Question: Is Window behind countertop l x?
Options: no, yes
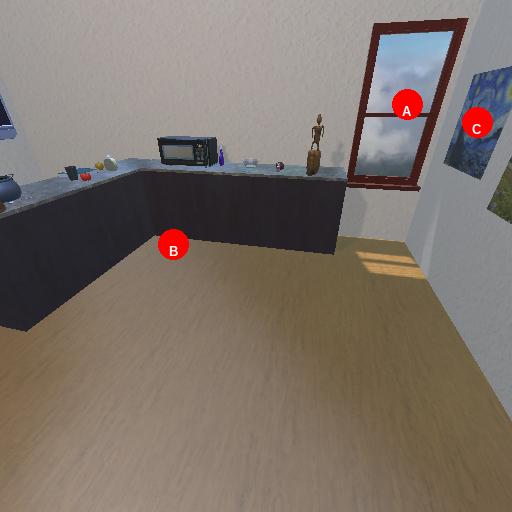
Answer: no